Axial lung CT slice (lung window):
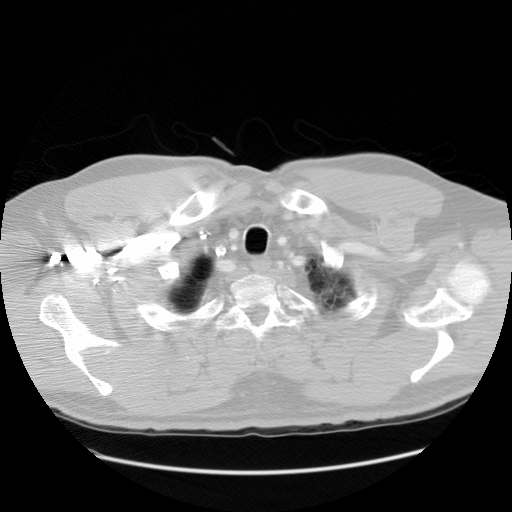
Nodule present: no